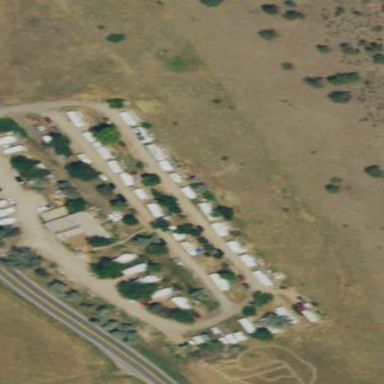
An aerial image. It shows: Caravan site for tourism.